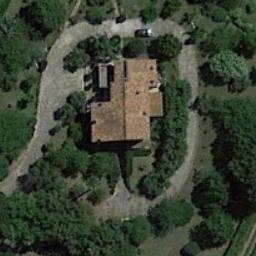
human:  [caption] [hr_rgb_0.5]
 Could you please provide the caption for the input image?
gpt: In the sparse residential area there are two orange houses and many green trees, And a road .

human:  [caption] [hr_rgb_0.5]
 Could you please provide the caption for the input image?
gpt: There are several houses on the grass, And behind them are lush woods .

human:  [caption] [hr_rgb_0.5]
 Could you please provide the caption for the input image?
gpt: The sparse residential  is surrounded by trees .

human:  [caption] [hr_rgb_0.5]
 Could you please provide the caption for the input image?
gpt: The sparse residential is on the grass next to some trees and a road .

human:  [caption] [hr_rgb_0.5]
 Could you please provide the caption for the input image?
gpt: A sparse residential area with many green trees and a brown building .